Question: How can I prevent Firefox from asking the user to share their location every time it is requested?
I am using the Google map api. Below is my code to share the location. In Firefox it always asks to share location with the popup below. This happens every time, whether I click on or .

Below is my code
'''
<% if (!Page.IsPostBack)
{ %>
// opened the share location
if (navigator.geolocation)
{
try
{
navigator.geolocation.getCurrentPosition(onPositionUpdate);
}
catch (err)
{
alert(err);
}
}
else
{
alert("You location is not available. Please enter your location to continue!");
}
<%}%>
function onPositionUpdate(position)
{
var lat = position.coords.latitude;
var lng = position.coords.longitude;
try
{
var latLng = new google.maps.LatLng(lat, lng);
if (marker == null)
{
alert("Sorry we are not able to update your location.");
}
else
{
setTimeout(function ()
{
marker.setPosition(latLng);
map.setCenter(latLng);
document.getElementById('ctl00_ContentPlaceHolderBody_latSel').value = lat;
document.getElementById('ctl00_ContentPlaceHolderBody_lngSel').value = lng;
geocodePosition(latLng);
}, 100);
}
}
catch (err)
{
alert(err);
}
}
'''
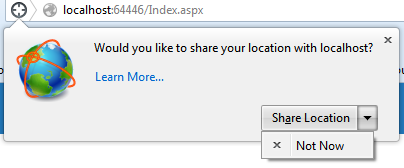
Answer: This happens because you're using 'navigator.geolocation.getCurrentPosition'.
Browsers have to ask users permission for sharing your geolocation. It depends of the settings of your browser. If you want to always share your geolocation, in firefox, just <URL> and go to the last paragraph.
> Location-Aware Browsing is always opt-in in Firefox. No location information is ever sent without your permission. If you wish to disable the feature completely, please follow this set of steps:- - - -